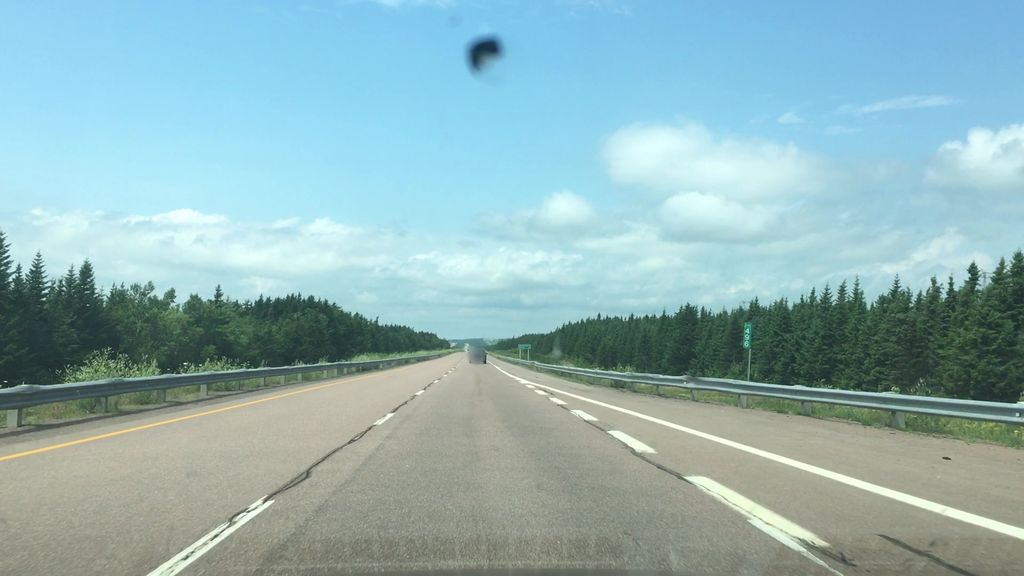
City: charlottetown